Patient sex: F
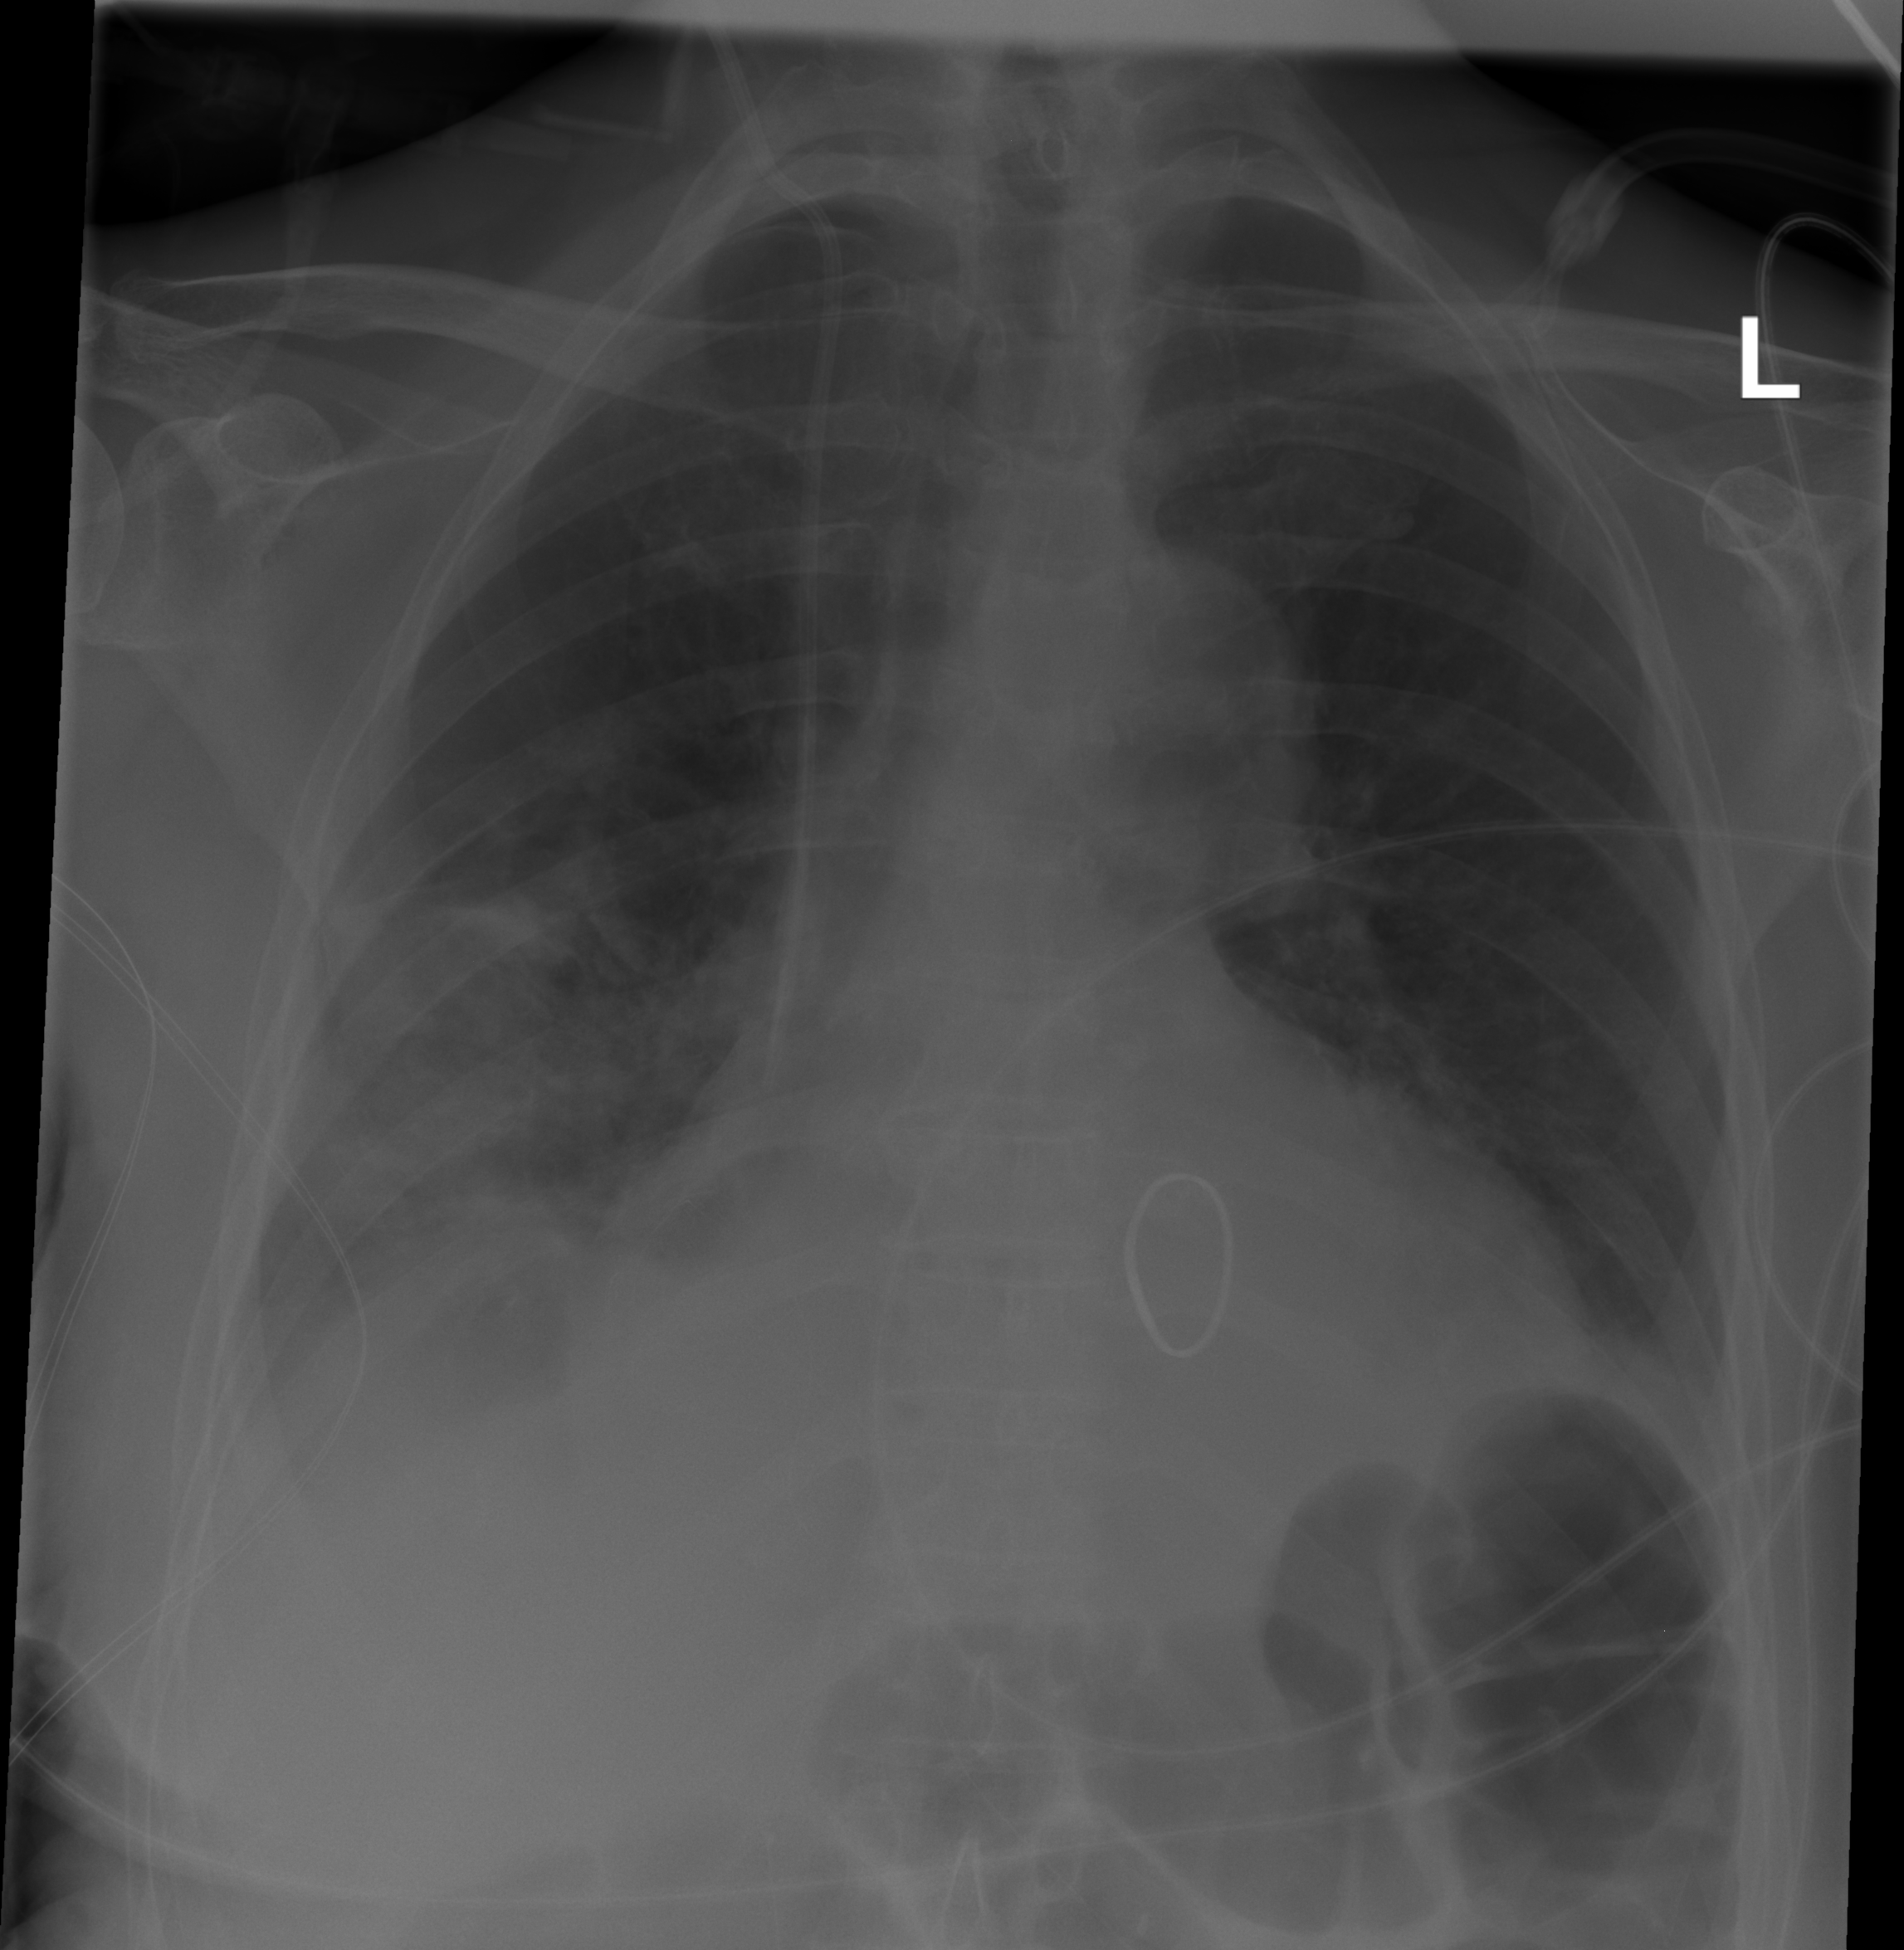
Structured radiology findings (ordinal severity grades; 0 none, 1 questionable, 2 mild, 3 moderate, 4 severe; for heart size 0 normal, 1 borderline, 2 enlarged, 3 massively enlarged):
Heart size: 1
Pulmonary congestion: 0
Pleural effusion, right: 1
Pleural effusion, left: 1
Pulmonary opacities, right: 0
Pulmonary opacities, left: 0
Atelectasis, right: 2
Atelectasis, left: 0